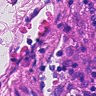
Metastatic tissue present: no